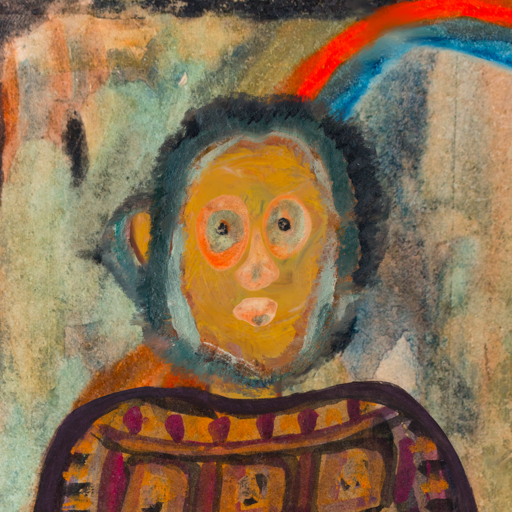
Background: Childish, Head And Neck Front: After_Raid, Face Front: Childish, Bust: Doll, Hair Front: Boggyland, Head Accessory: Blank, Second Necklace: Blank, Necklace: Blank, Baby: Blank